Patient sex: M
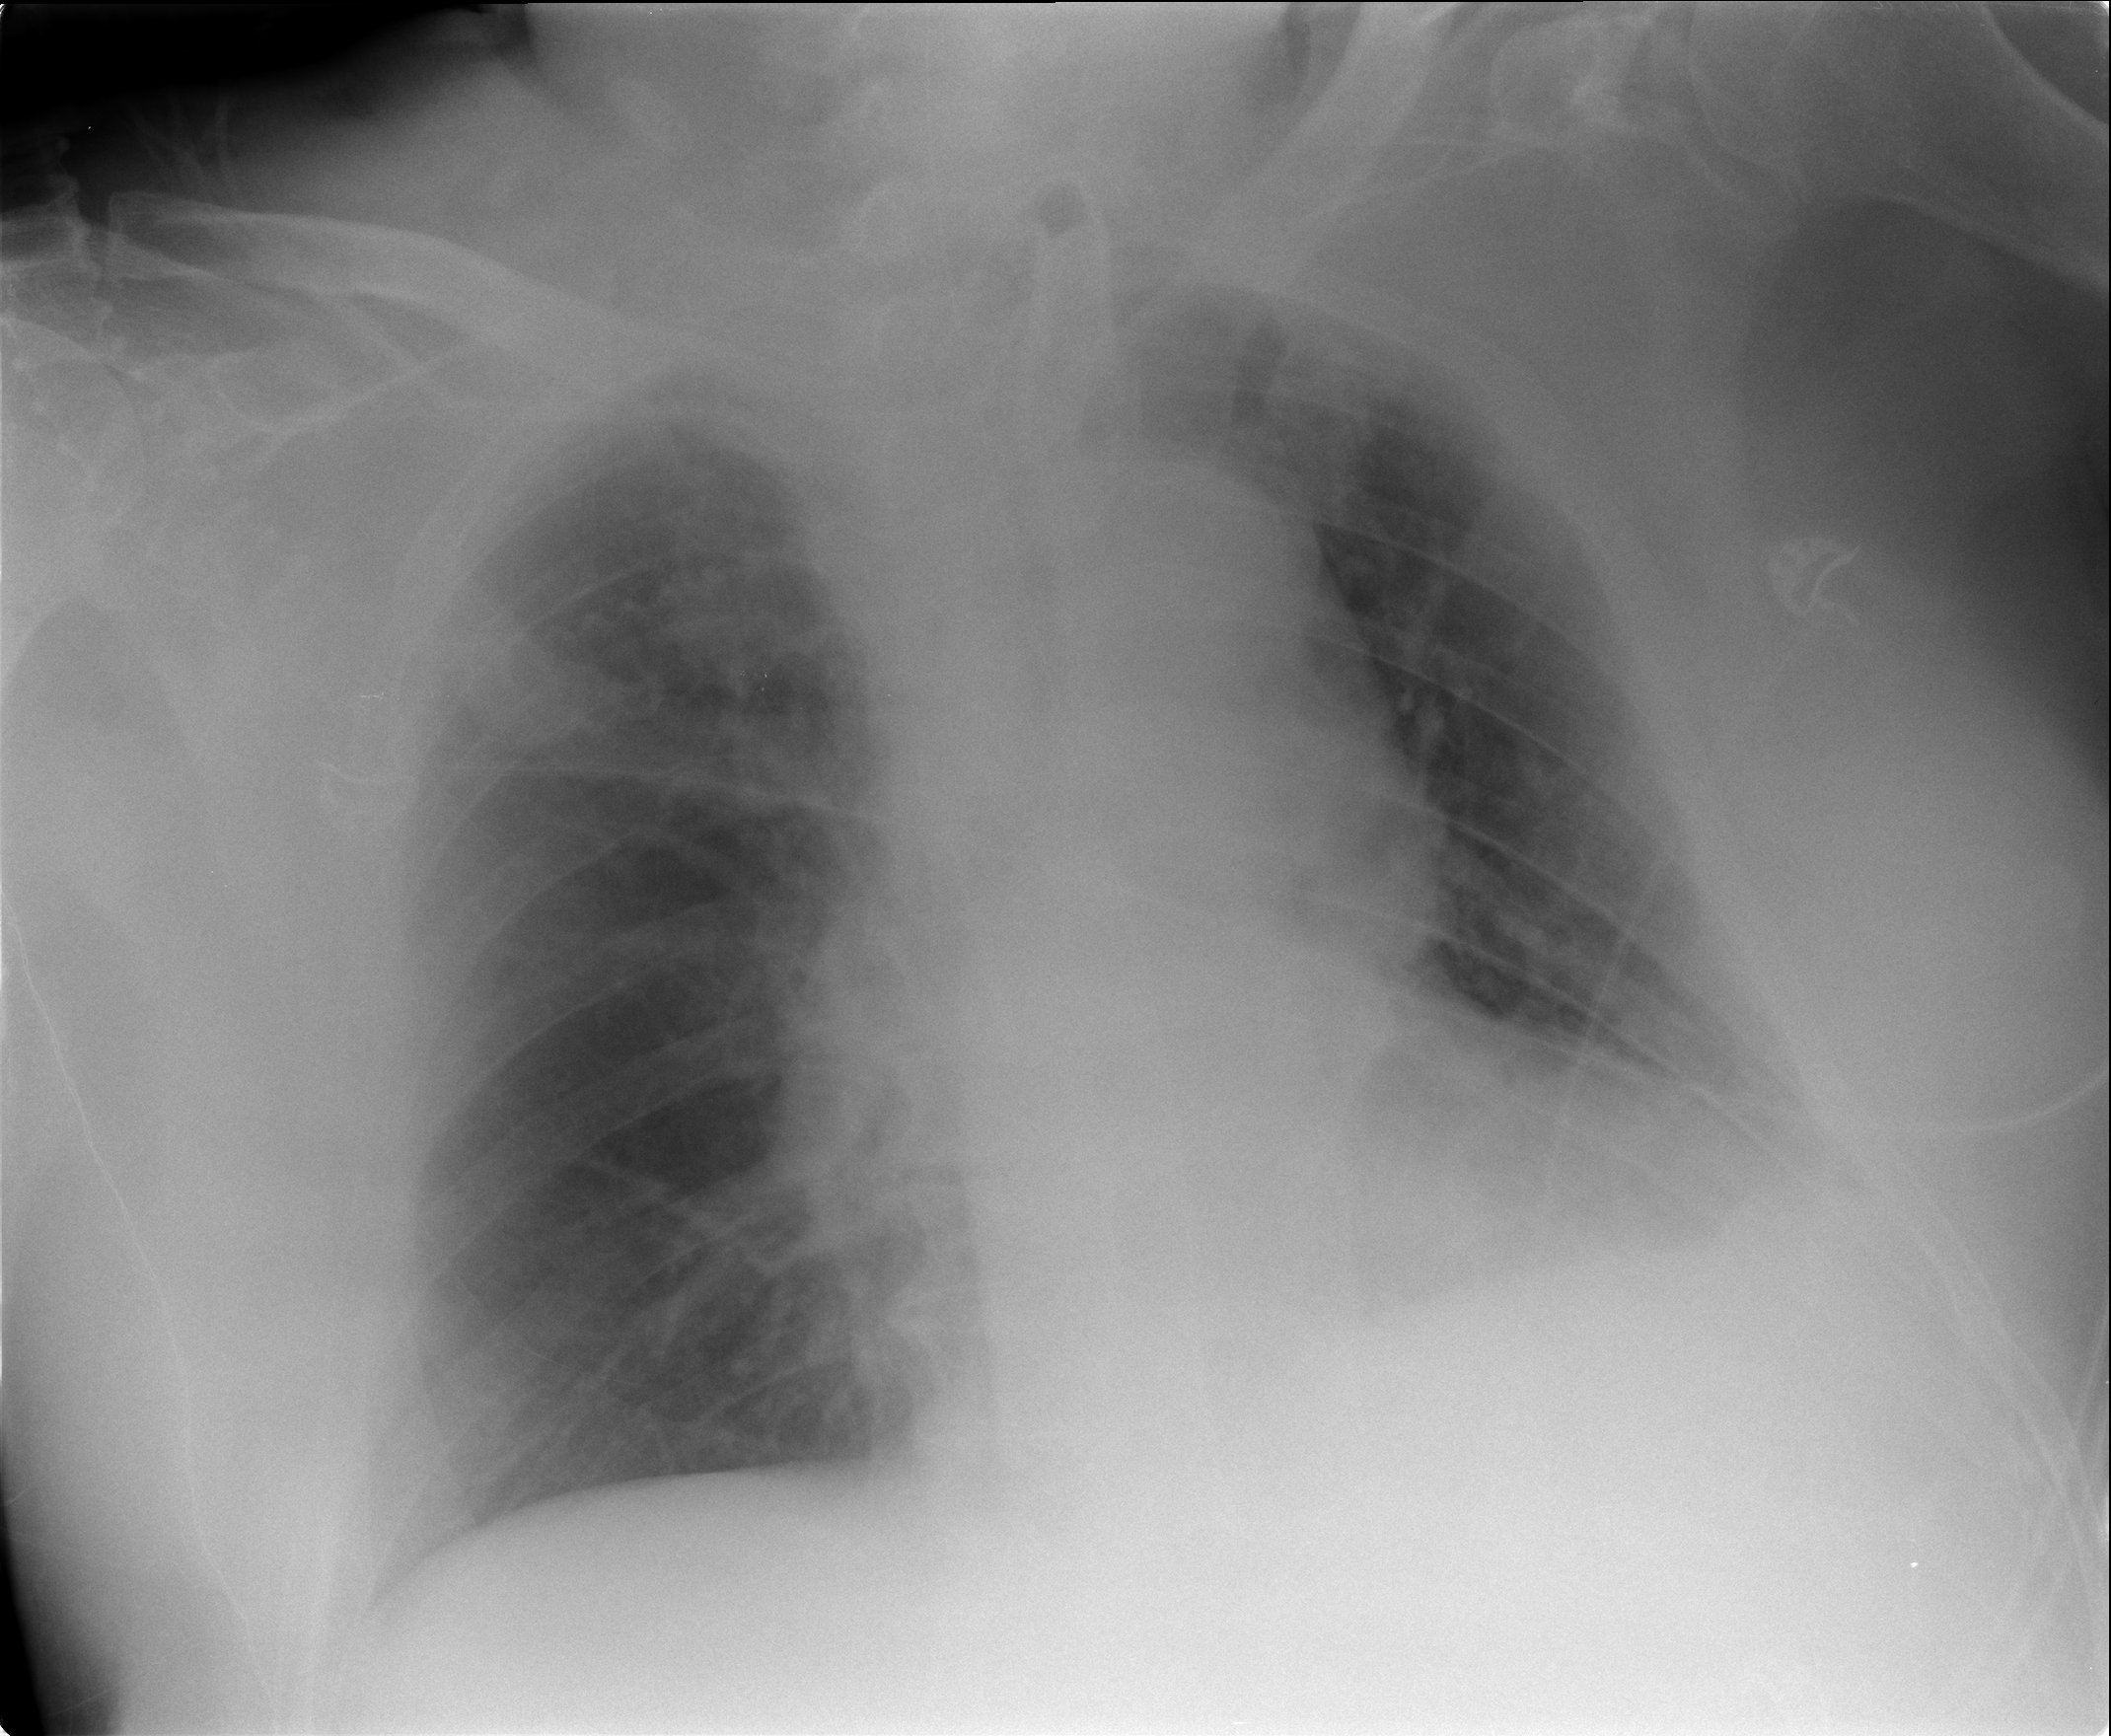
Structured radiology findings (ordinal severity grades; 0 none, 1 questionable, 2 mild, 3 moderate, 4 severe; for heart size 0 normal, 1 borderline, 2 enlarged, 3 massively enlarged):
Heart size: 1
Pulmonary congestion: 2
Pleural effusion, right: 0
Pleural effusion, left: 2
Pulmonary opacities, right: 0
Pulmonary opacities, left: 0
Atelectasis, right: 2
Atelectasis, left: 2